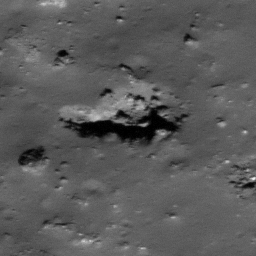
Pit: Tycho 5c
Host crater: Tycho
Host type: impact_melt
Lunar coordinates: latitude -42.615, longitude 348.642